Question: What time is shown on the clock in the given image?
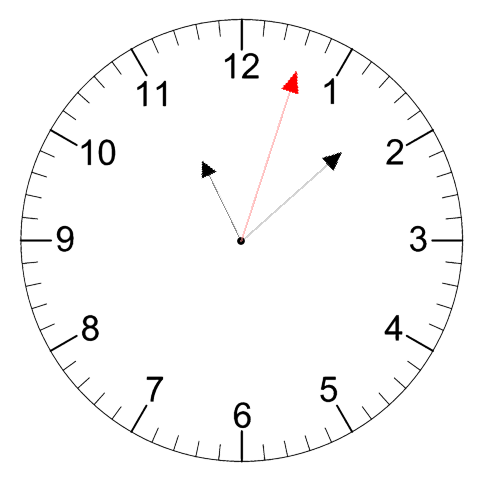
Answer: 11:08:03